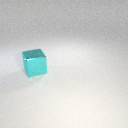
large cyan metal cube